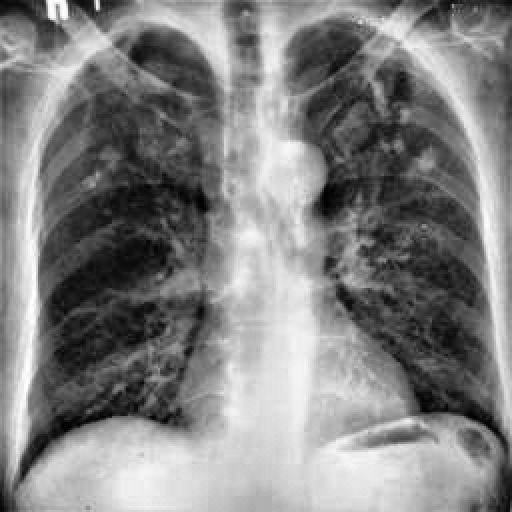
Finding: TUBERCULOSIS